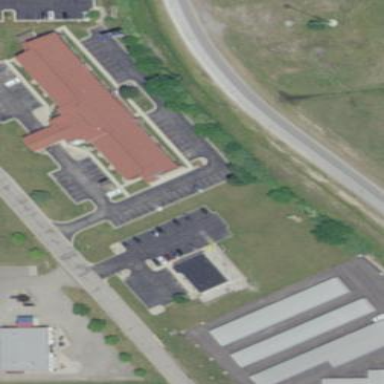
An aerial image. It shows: Hotel building.